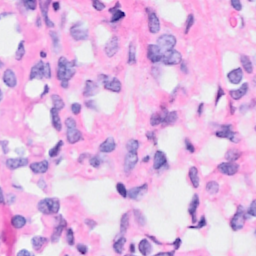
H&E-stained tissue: Breast